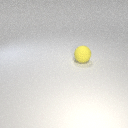
large yellow rubber sphere